Question: I am trying to write my dictionary into an xls file.
My dictionary has following structure:
'''
[{'Route Nr.': 1,
'City Nr.': 0,
'City Name': 'EMTE HEADQUARTERS VEGHEL',
'Total Distance in Route (km)': 0,
'Total Distance (km)': 0},
{'Route Nr.': 1,
'City Nr.': 78,
'City Name': 'EMTE OLDEBROEK FR',
'Total Distance in Route (km)': 97,
'Total Distance (km)': 97}]'
'''
The keys should become the column names and the values the rows.
Like this:

I have tried using pandas but I didn't manage to get it working properly
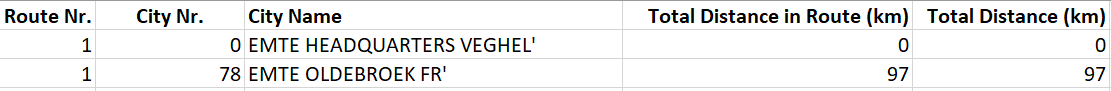
Answer: There might be a lot of ways to do it, here is my version of the answer:
'''
import pandas as pd
mylist = <YOUR LIST OF DICTIONARIES>
df = pd.DataFrame(mylist)
df.to_excel(r'exaple.xls', index = False)
'''